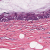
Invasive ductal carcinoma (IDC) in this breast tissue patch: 0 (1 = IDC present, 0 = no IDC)